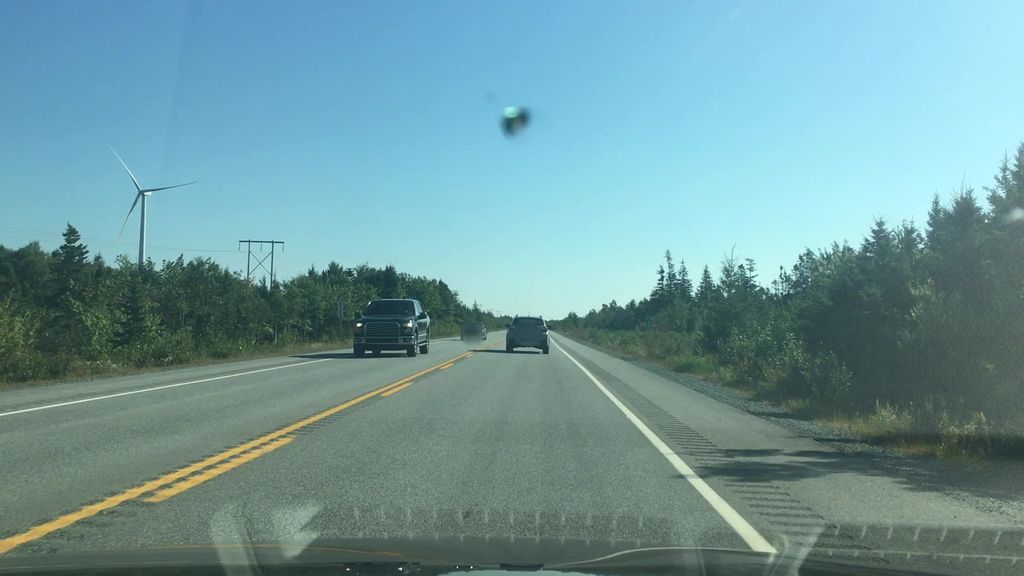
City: halifax